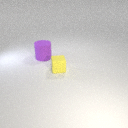
large purple rubber cylinder to the left of small yellow rubber cube